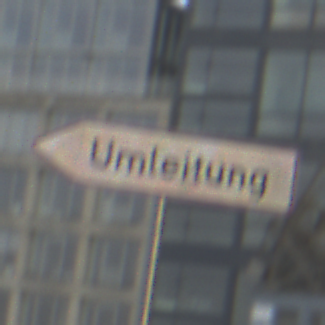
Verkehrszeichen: UmleitungswegweiserLinksweisend
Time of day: SunriseSunset
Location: Outdoor (Urban)
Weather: PartlyCloudy
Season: NotSpecified
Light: Natural